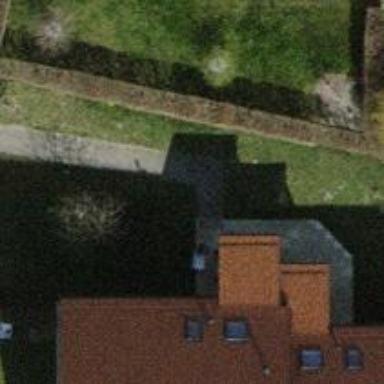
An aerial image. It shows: Hedge barrier.